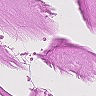
Metastatic tissue present: no